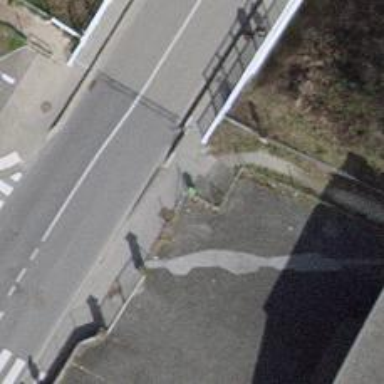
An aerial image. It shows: Support pole.